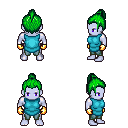
a pixel art fantasy rpg character, male body template, dark elf, purple skin, teal tunic, teal pants, green short topknot hairstyle, gold gloves, four views (front, back, left, right), 2x2 character sprite sheet, small pixel art, hard edges, no anti-aliasing